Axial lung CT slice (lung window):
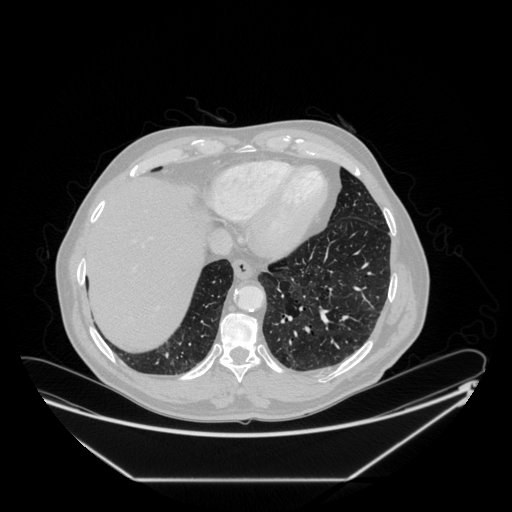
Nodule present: yes
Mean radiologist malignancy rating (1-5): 2